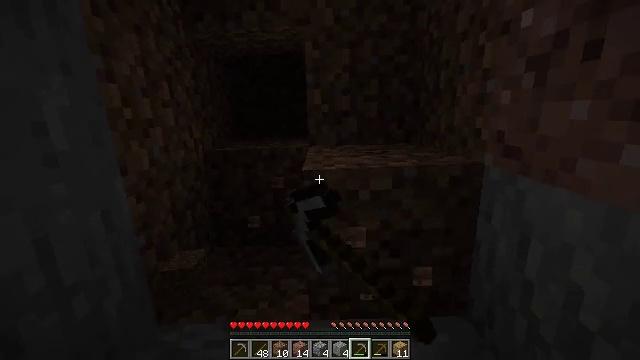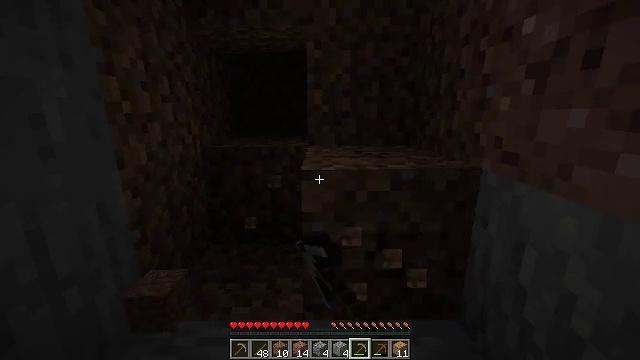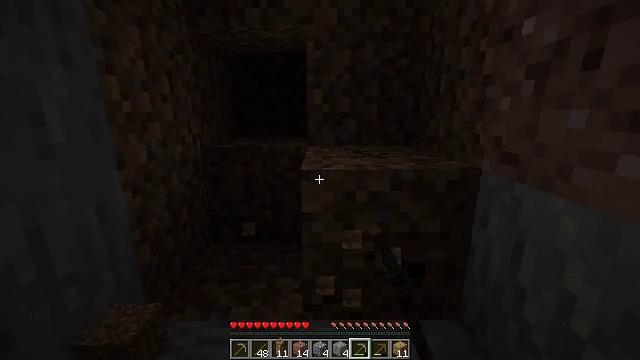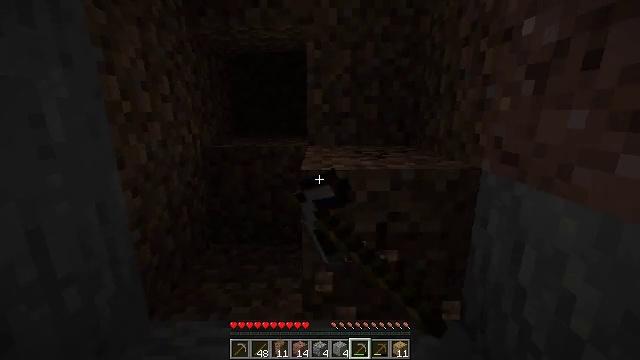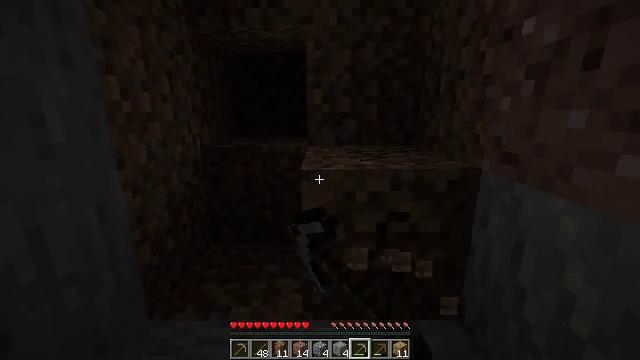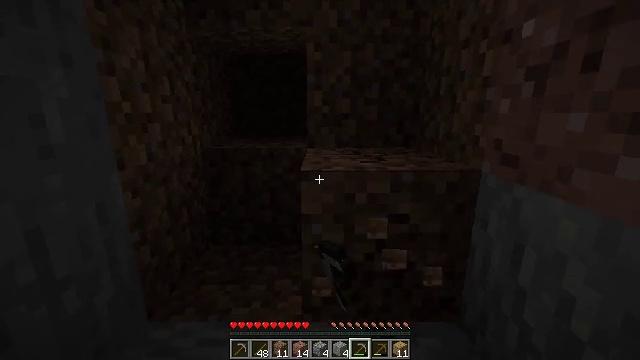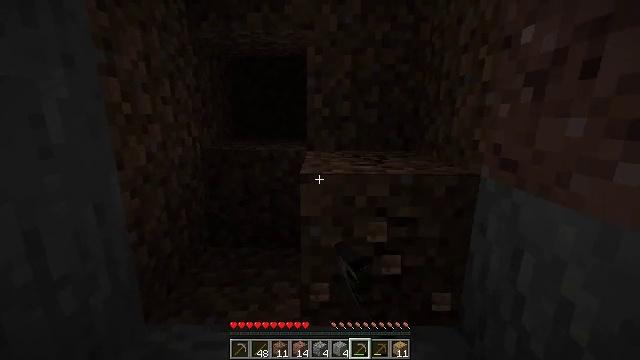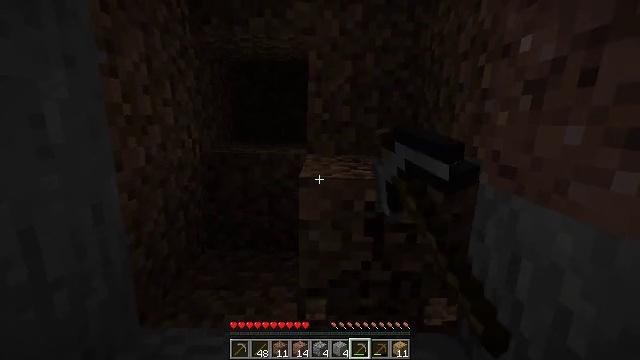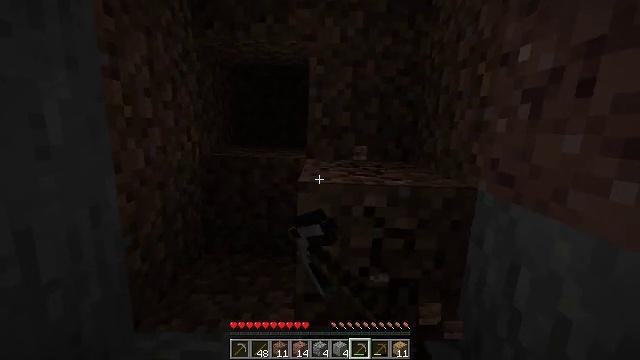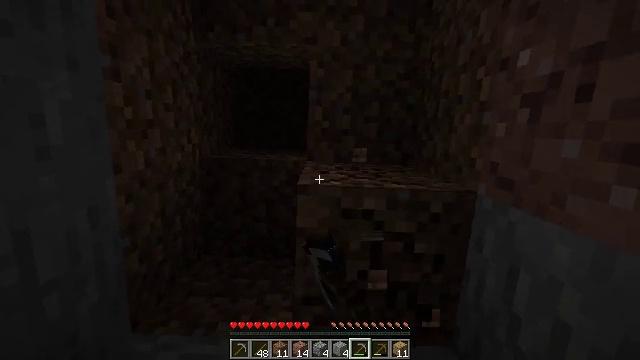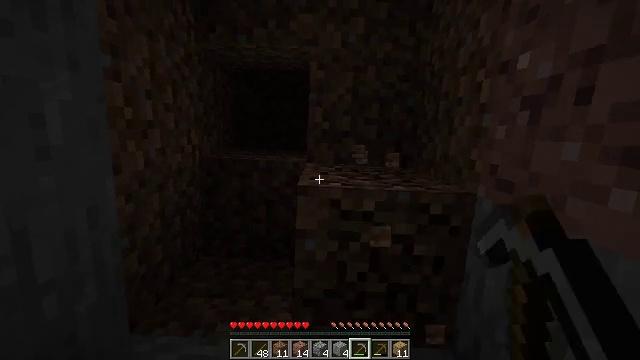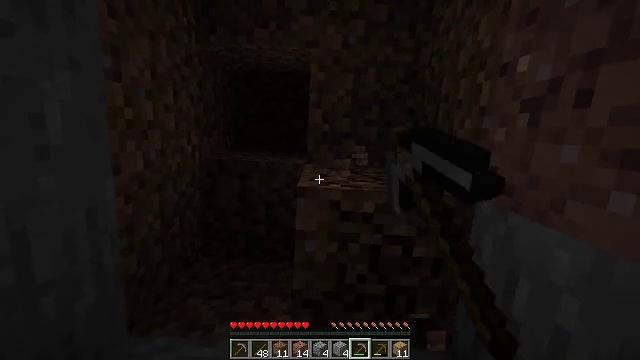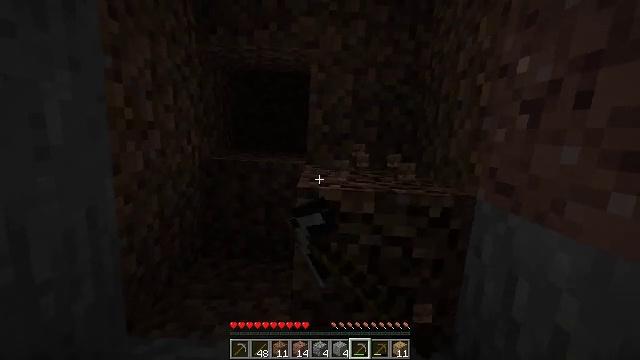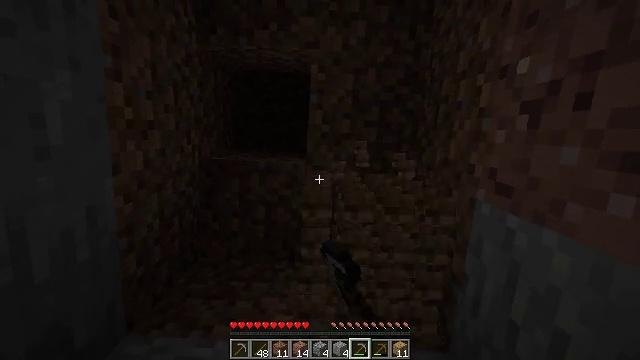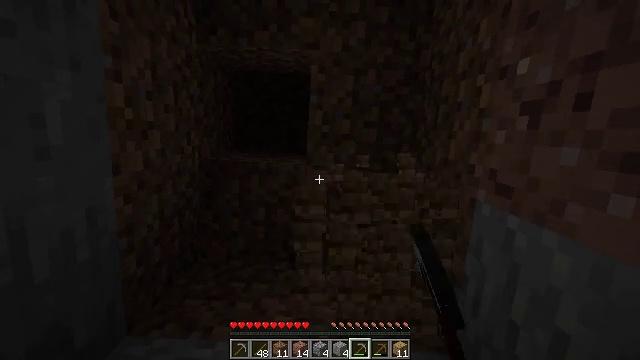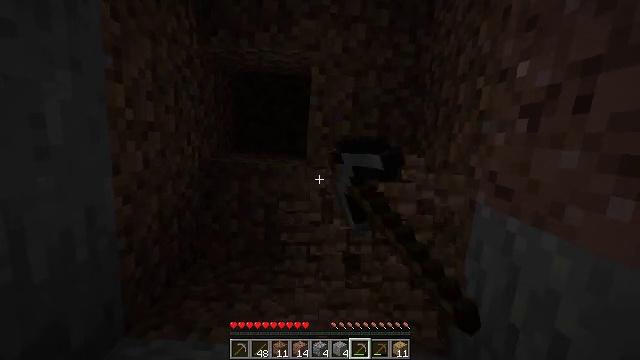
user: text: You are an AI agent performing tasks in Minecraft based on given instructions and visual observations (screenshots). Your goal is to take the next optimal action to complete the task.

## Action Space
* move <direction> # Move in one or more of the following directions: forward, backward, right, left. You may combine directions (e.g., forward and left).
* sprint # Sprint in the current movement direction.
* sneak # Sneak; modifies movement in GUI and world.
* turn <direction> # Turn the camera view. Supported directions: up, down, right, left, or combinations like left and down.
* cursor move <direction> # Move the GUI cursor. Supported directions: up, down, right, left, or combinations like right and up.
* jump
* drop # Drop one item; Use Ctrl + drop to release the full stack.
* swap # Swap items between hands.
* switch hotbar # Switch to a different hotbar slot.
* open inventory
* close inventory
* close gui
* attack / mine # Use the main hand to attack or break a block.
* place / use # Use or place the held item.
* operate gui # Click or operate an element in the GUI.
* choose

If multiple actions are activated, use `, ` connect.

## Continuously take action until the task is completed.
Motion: motion action
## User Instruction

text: Mine dirt from the ground.
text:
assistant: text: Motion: turn right, attack / mine
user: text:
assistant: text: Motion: attack / mine
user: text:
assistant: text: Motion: attack / mine
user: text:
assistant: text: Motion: attack / mine
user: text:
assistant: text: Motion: attack / mine
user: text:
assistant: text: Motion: attack / mine
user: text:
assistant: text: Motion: attack / mine
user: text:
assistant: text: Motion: turn up, attack / mine
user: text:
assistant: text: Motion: attack / mine
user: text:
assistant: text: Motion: attack / mine
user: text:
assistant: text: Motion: attack / mine
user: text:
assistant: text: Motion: attack / mine
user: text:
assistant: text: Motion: attack / mine
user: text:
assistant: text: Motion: attack / mine
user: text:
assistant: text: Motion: attack / mine
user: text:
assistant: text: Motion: attack / mine
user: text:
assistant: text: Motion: attack / mine
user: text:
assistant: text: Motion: attack / mine
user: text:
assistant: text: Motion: attack / mine
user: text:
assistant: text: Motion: attack / mine
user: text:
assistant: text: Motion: attack / mine
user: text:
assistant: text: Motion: attack / mine
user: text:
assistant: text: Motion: attack / mine
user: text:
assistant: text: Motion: attack / mine
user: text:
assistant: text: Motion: attack / mine
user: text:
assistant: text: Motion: attack / mine
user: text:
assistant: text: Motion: attack / mine
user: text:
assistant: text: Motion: attack / mine
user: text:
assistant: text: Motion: attack / mine
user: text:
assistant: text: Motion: turn up, attack / mine